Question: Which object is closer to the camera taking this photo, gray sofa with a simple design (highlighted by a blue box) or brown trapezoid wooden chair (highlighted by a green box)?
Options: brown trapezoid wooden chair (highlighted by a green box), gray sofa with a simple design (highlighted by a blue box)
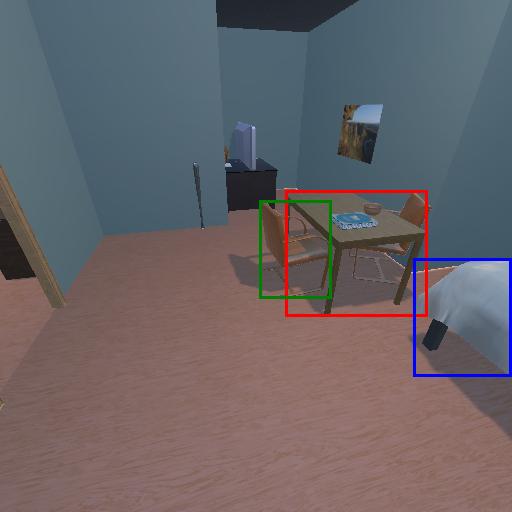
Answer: brown trapezoid wooden chair (highlighted by a green box)